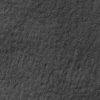
Atmospheric dust classification: not_dusty